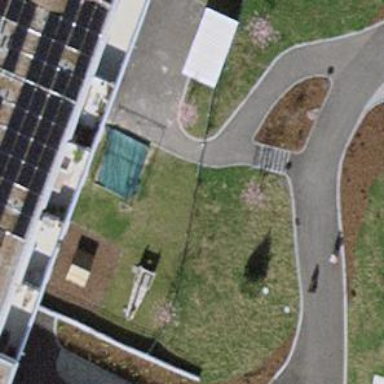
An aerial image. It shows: Asphalt footway.